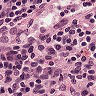
Metastatic tissue present: no